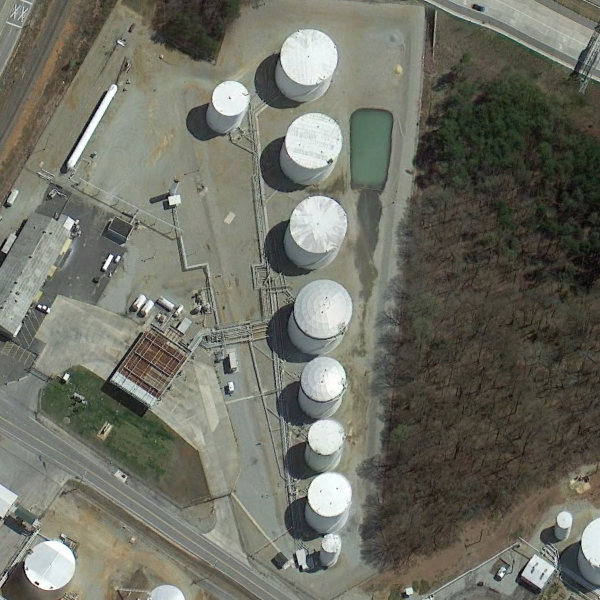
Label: StorageTanks